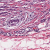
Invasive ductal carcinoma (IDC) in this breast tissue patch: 0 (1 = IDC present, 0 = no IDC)